Chest X-ray:
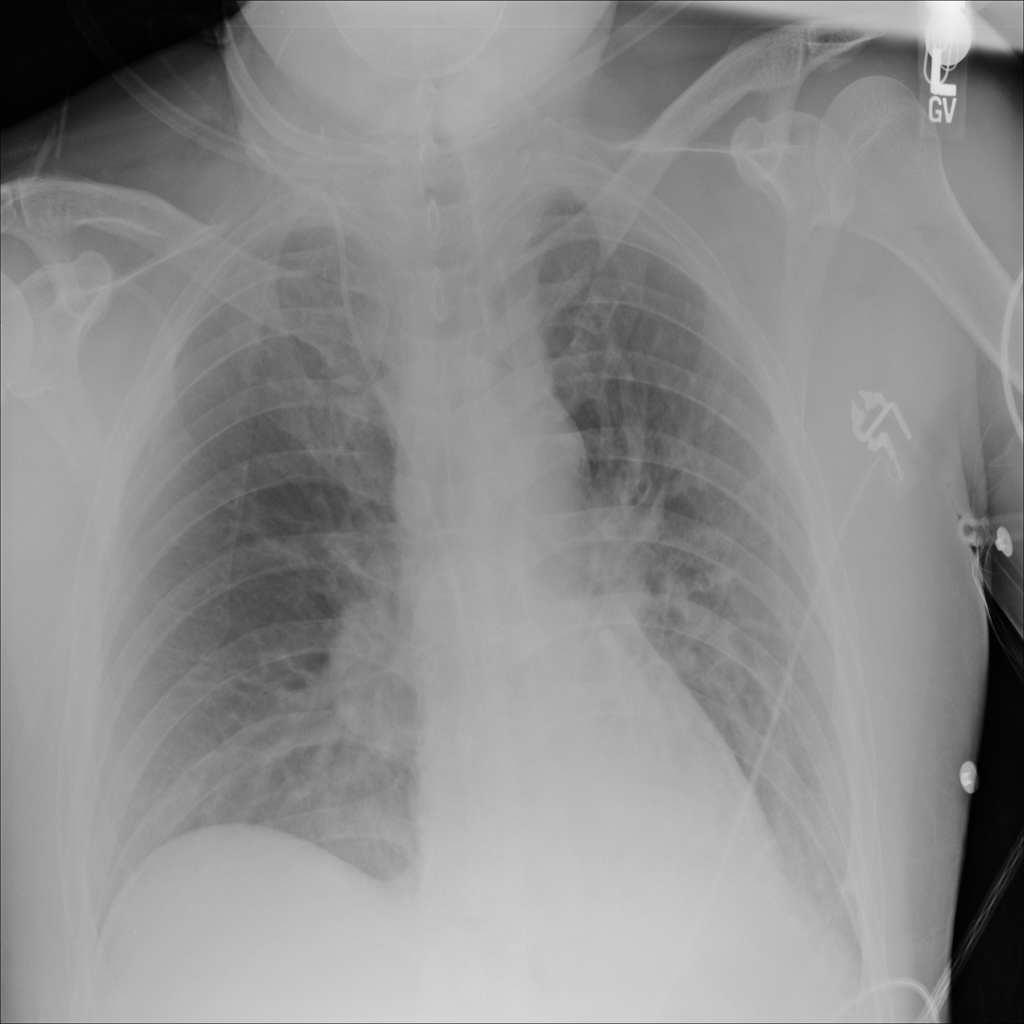
Findings: Effusion
No abnormal finding: no